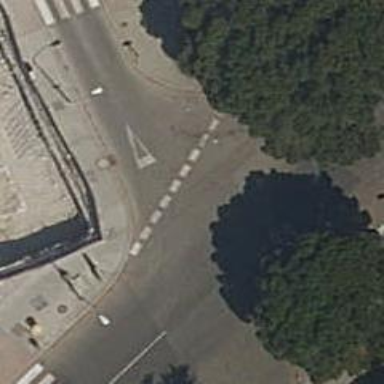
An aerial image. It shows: Marked road crossing.